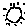
Label: sun